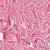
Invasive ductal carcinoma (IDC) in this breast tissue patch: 0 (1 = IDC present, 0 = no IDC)